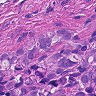
Metastatic tissue present: yes